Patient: sex F, age 83
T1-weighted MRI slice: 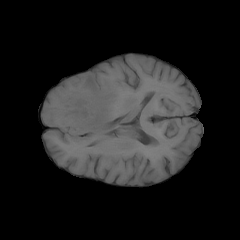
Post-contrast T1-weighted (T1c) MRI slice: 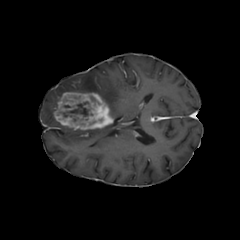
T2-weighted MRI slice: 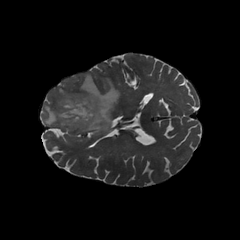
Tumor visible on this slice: yes
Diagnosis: Glioblastoma, IDH-wildtype
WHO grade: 4